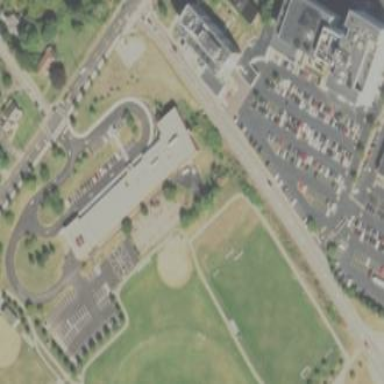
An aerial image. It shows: School building.